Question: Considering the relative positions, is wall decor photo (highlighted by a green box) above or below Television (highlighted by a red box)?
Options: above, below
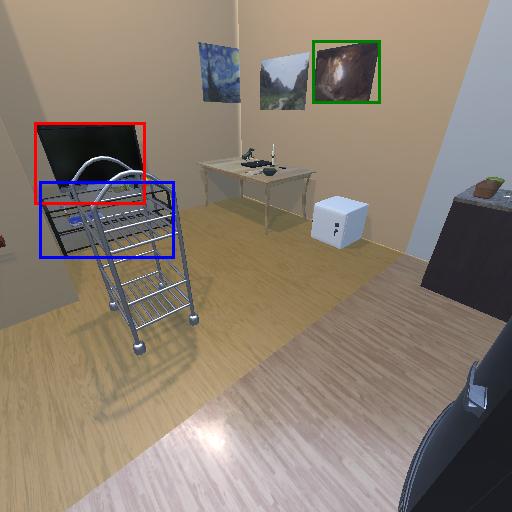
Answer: above